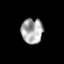
Tissue: prostate
Cell type: T cells
Senescence score: 0.2975
Nuclear area (px): 540
Mean DAPI intensity: 167.641